Field crop: tomato
Growth stage: 1
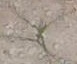
Species: cyperus